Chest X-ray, PA view. Patient: 31 years old, sex M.
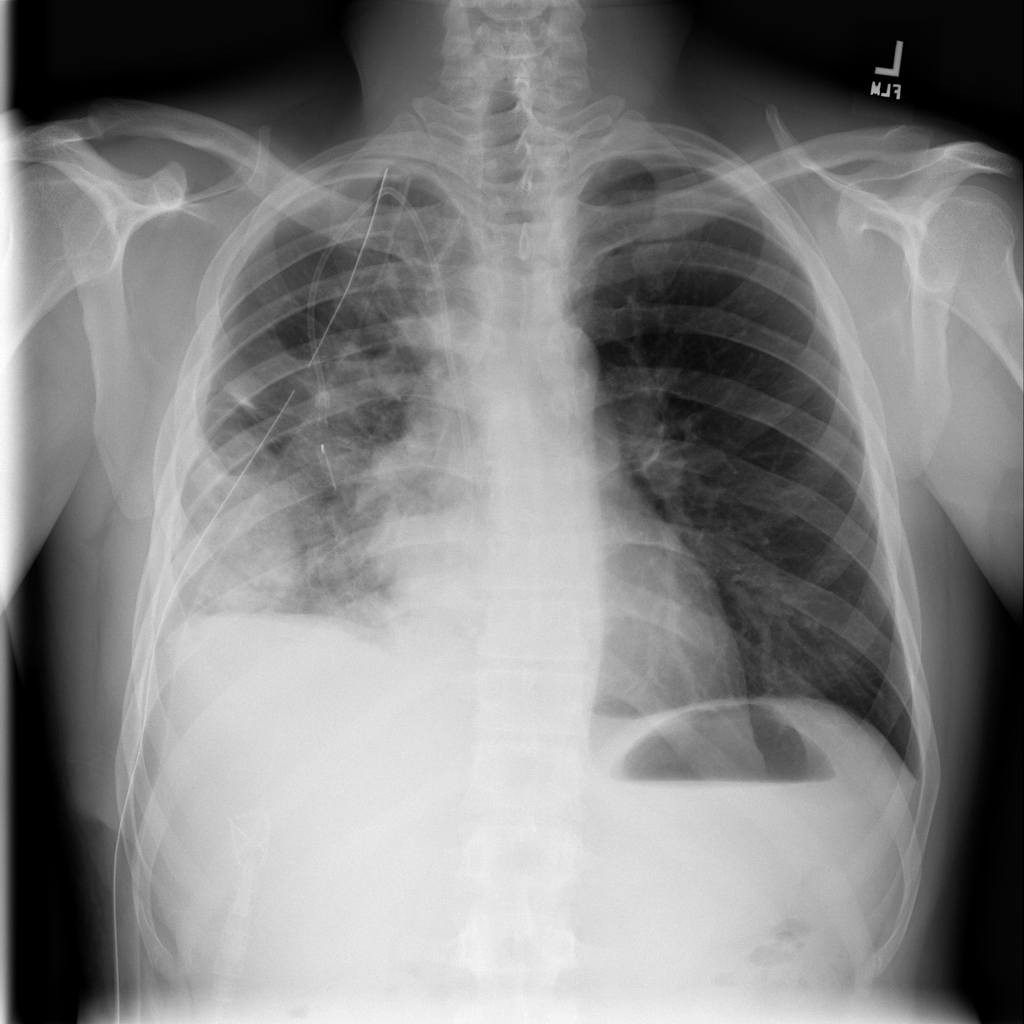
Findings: No Finding